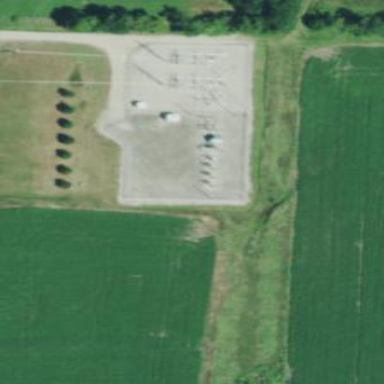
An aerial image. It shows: Distribution level power substation surrounded by fence.